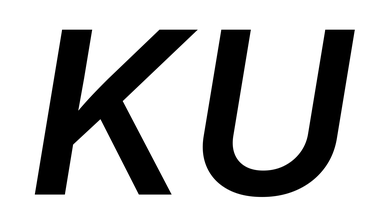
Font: Inter-Italic_SemiBold_Italic